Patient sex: M
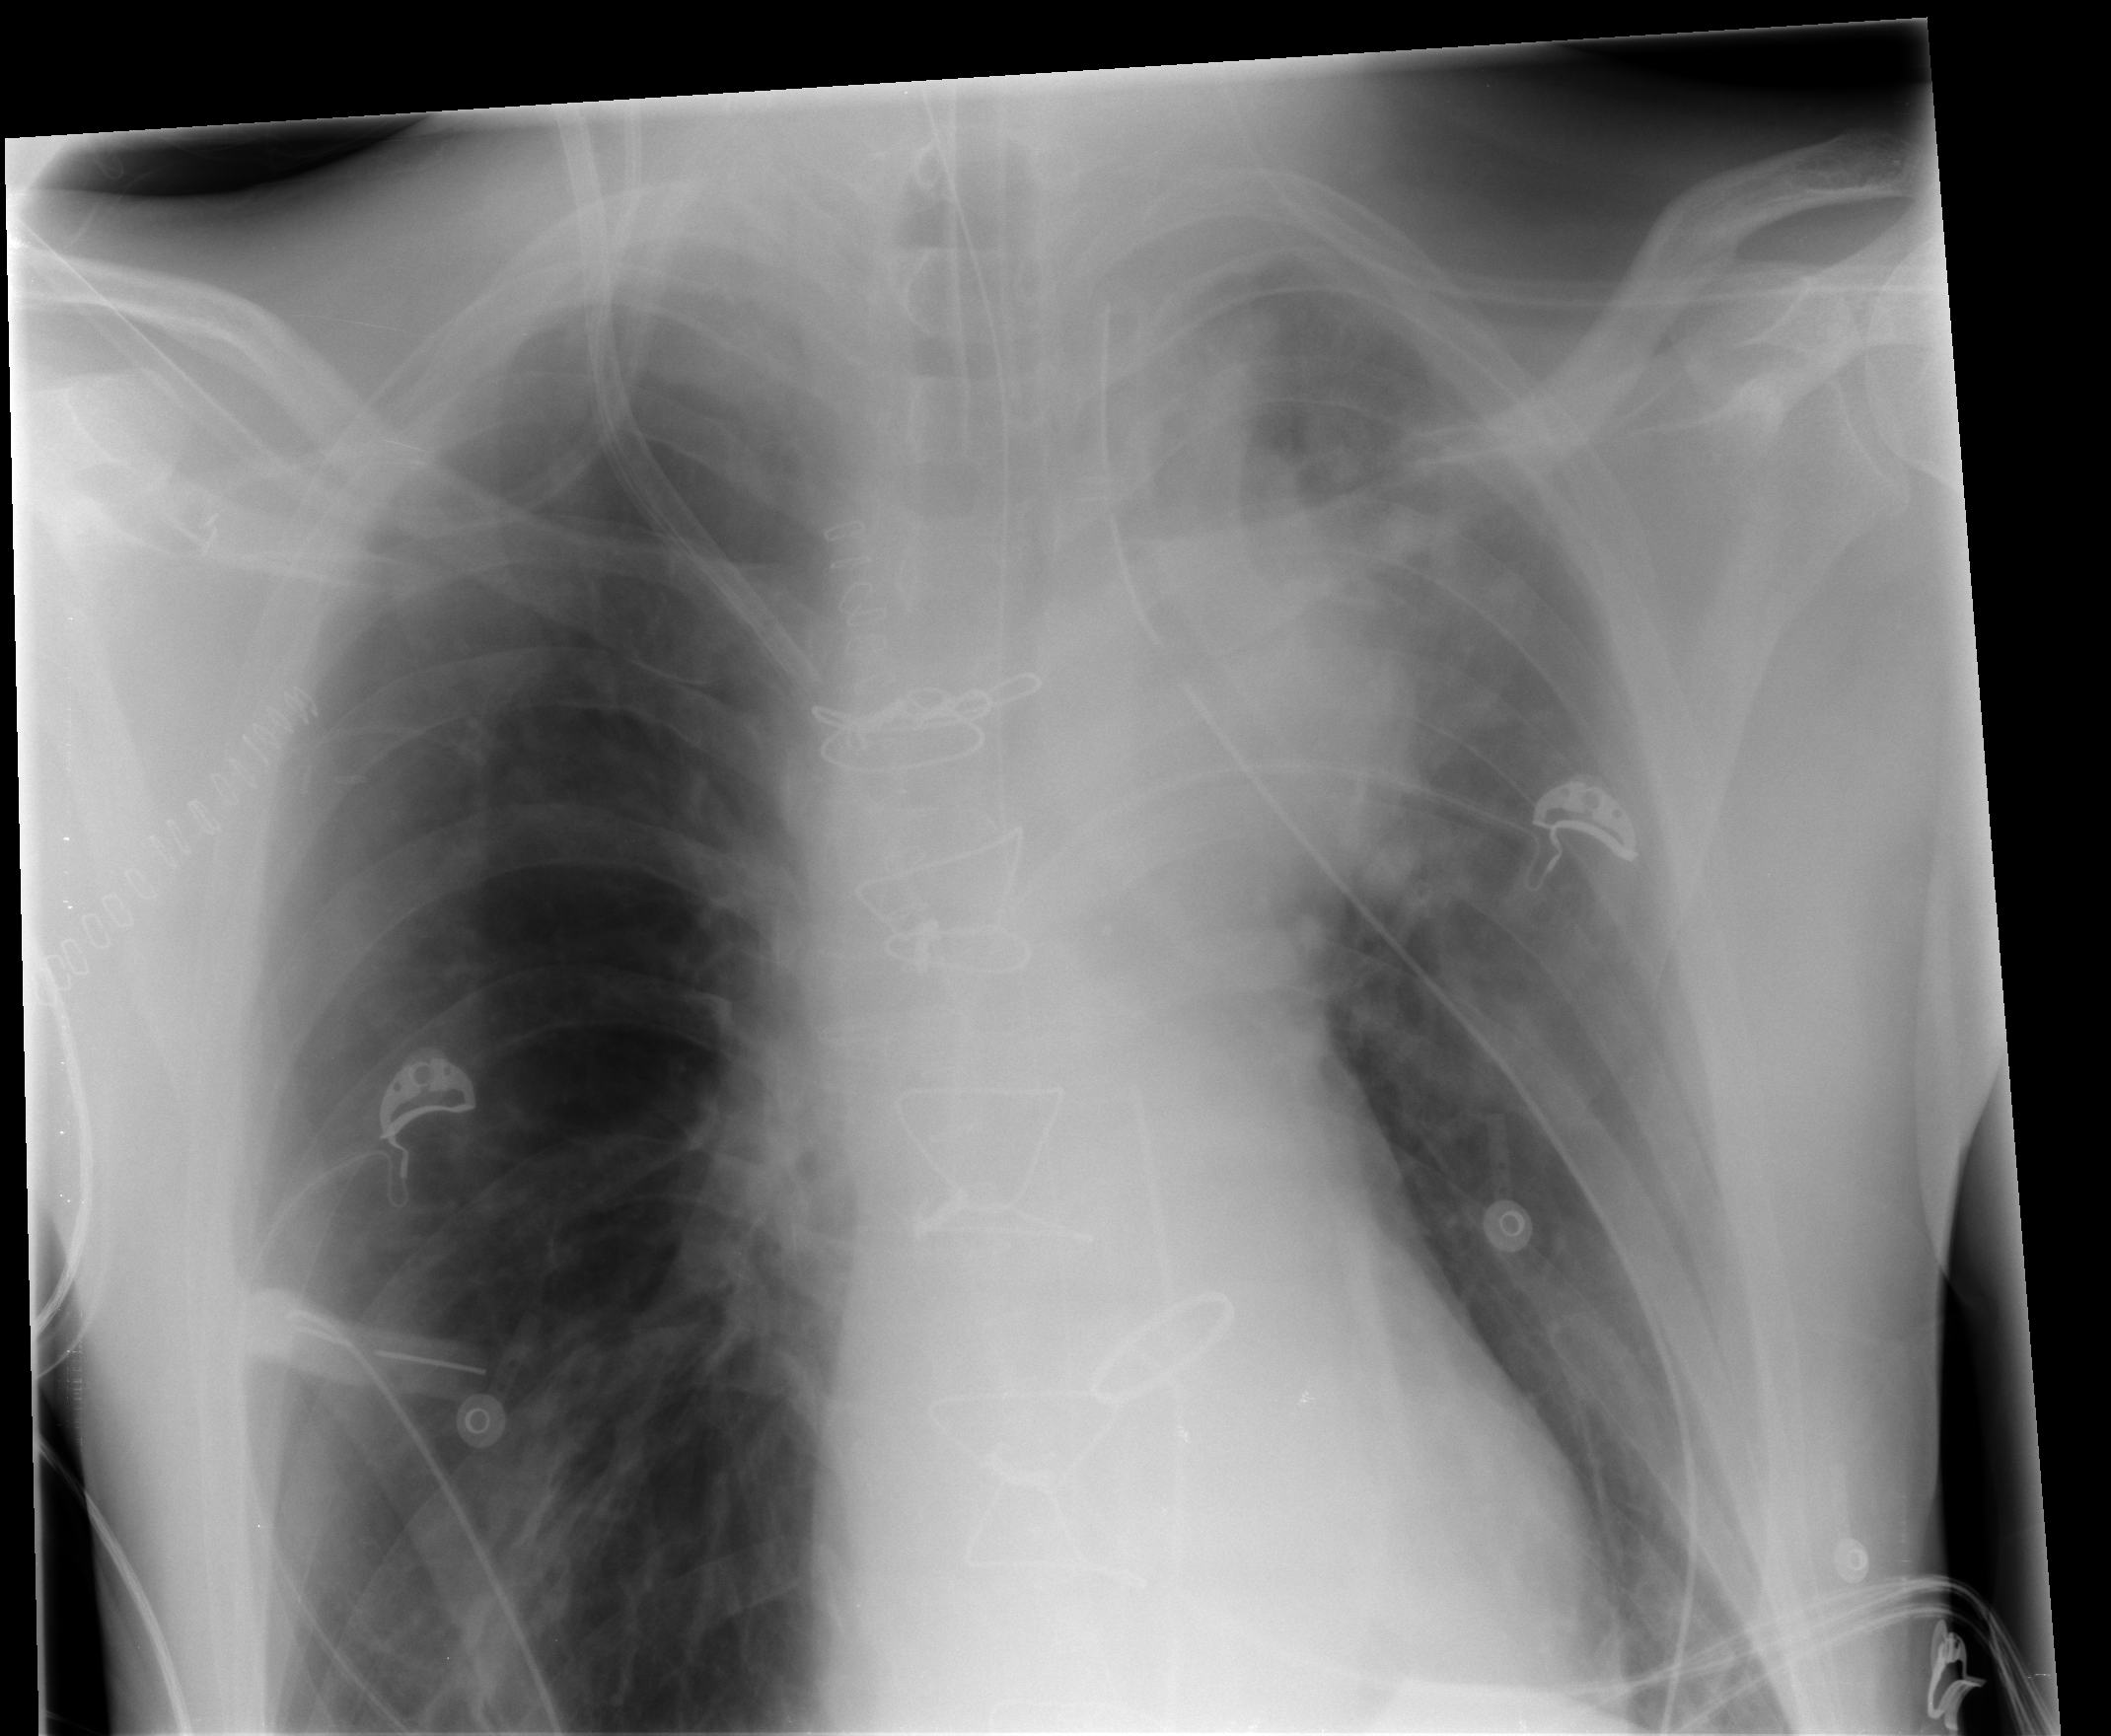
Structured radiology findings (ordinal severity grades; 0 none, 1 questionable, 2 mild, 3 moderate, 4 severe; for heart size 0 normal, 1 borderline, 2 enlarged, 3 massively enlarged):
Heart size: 0
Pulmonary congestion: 0
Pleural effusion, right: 0
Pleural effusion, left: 1
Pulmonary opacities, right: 0
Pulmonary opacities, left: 0
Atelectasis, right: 0
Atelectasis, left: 2